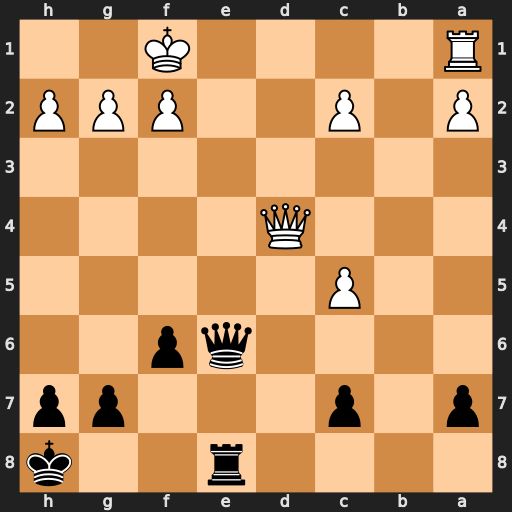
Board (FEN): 4r2k/p1p3pp/4qp2/2P5/3Q4/8/P1P2PPP/R4K2
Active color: b
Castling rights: -
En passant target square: -
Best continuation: Qe2+ Kg1 Qe1+ Rxe1 Rxe1#